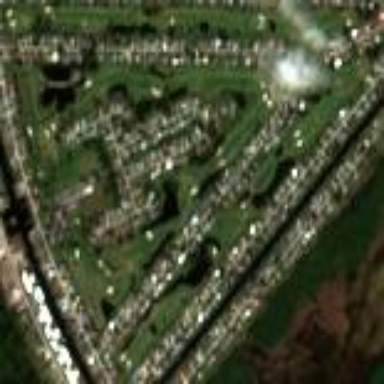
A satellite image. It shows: Golf course.